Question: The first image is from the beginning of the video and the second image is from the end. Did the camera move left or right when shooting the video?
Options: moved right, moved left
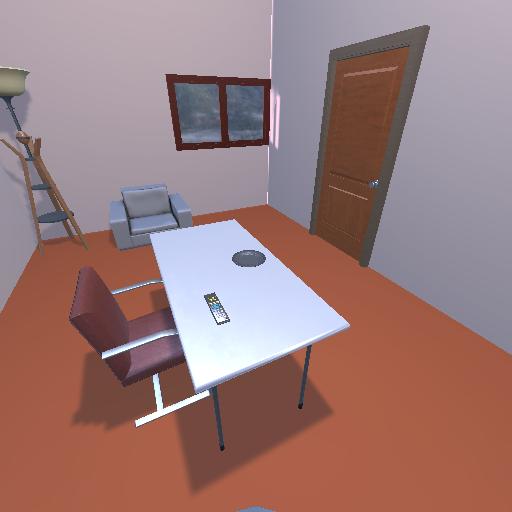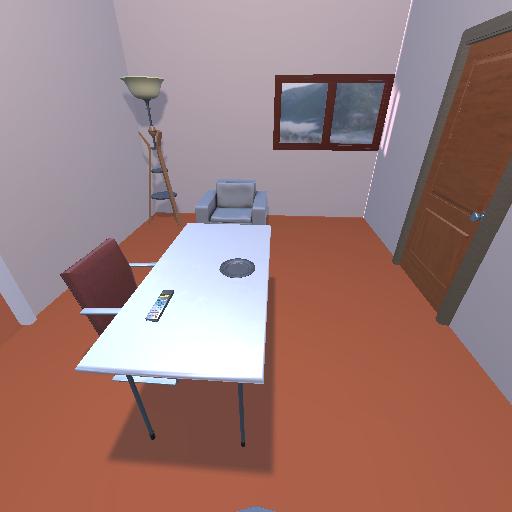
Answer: moved right